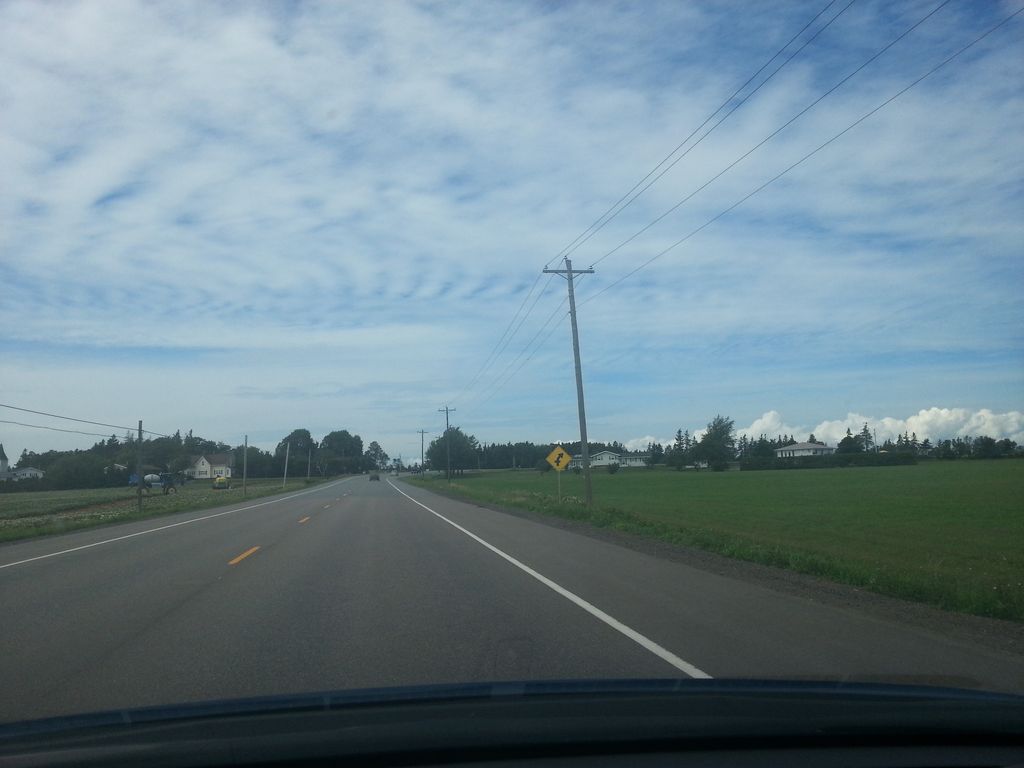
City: charlottetown